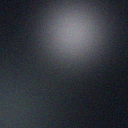
Screen state: off